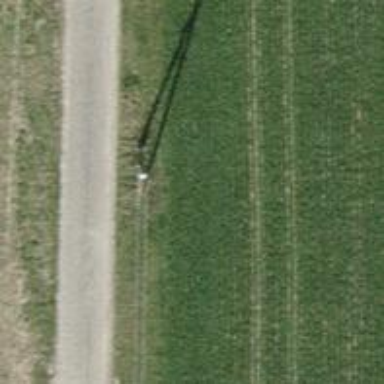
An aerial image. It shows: Power pole.